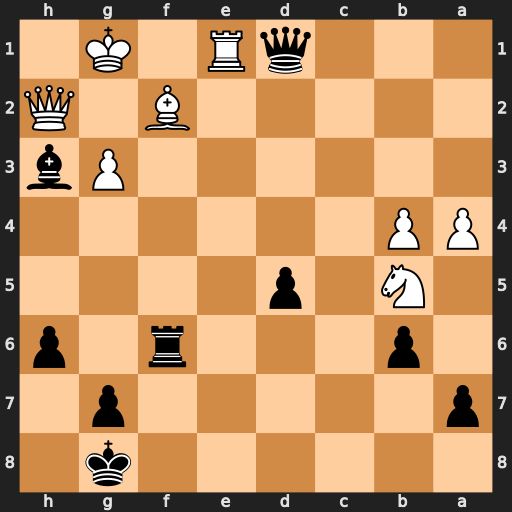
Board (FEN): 6k1/p5p1/1p3r1p/1N1p4/PP6/6Pb/5B1Q/3qR1K1
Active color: b
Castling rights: -
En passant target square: -
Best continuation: Qxe1+ Bxe1 Rf1#